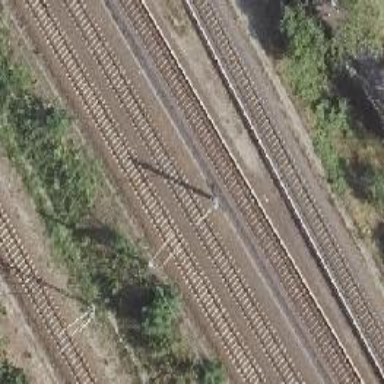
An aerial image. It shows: Catenary mast for power lines.